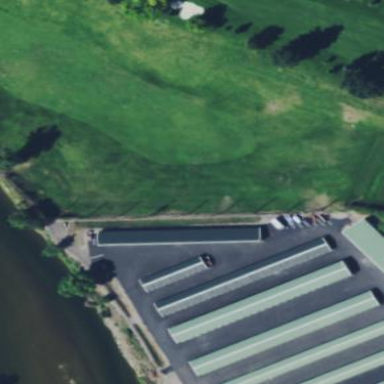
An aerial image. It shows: Grassy area designated as golf fairway.